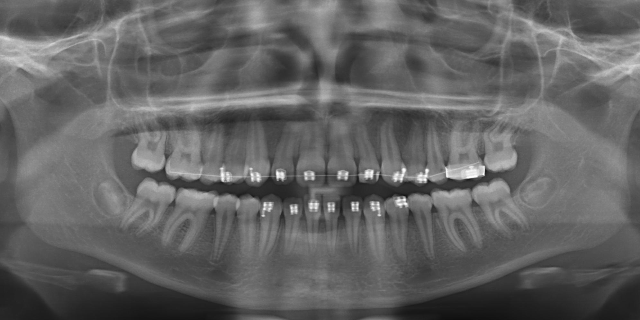
adult